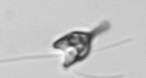
Label: Pyramimonas_longicauda